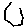
Label: hexagon